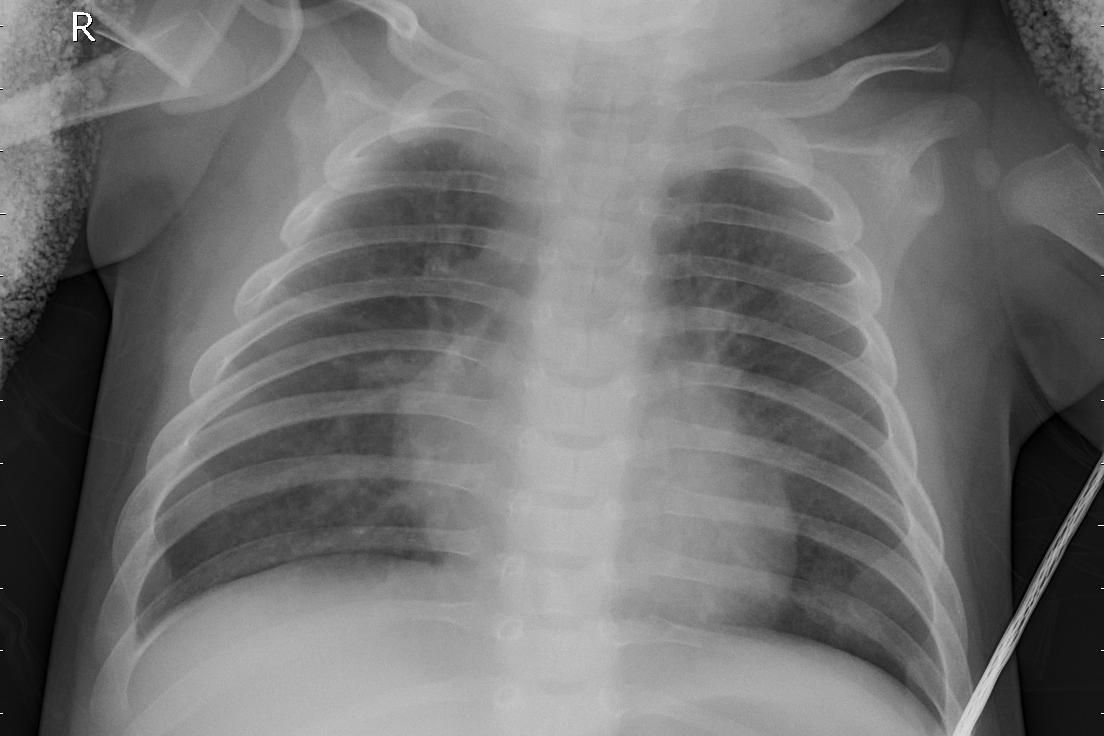
Diagnosis: PNEUMONIA